Question: I am having issues with Picasso, I have a custom adapter loading images by the following:
Picasso.with(this.ctx).load(contact.getPhotoURI()).placeholder(R.drawable.contact_no_picture).into(img);
This is loaded into an ImageView which is placed inside a GridView.
The result is the following:

As you can see the images are half loaded and in some cases, not loaded at all.
Am I missing something?
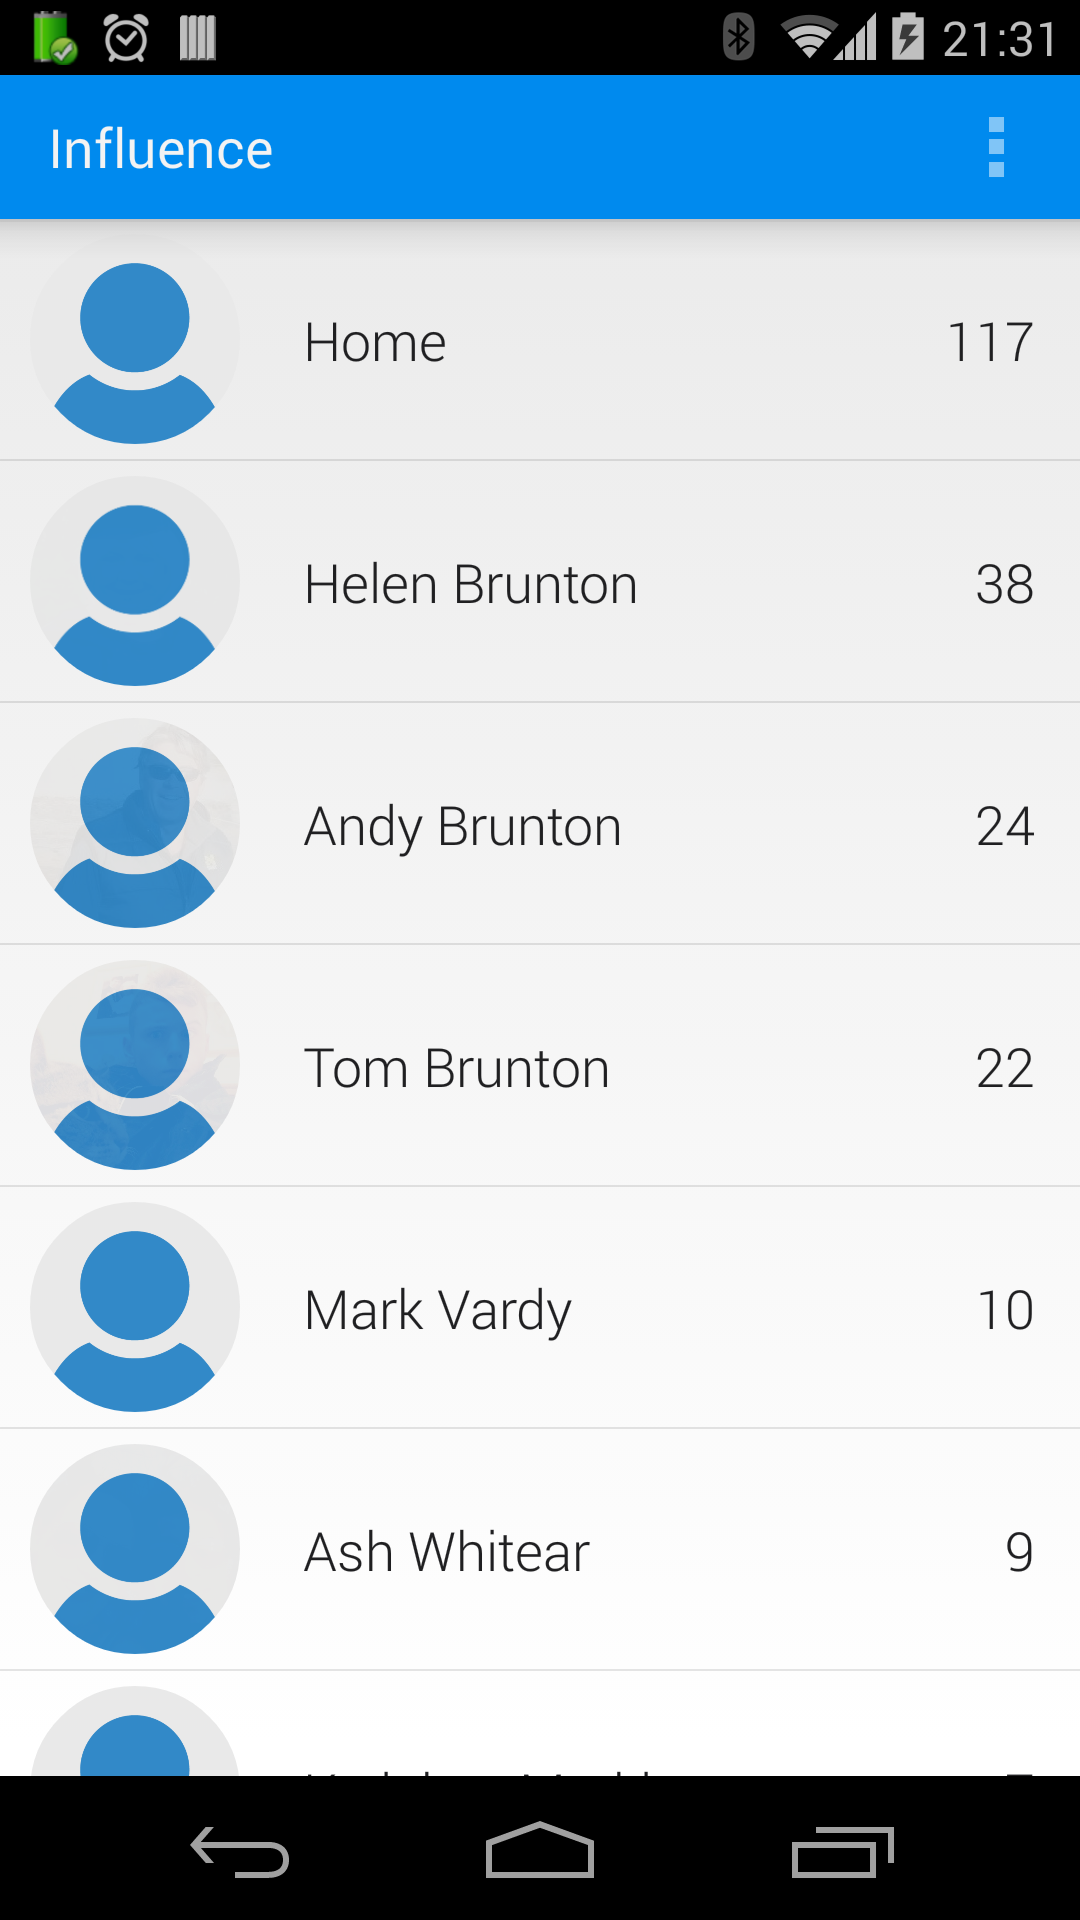
Answer: When using Picasso with item renderers in a list / grid, I ended up using the 'ListeningTarget' interface the lib provides:
Create a custom class that extends 'ImageView' and implements 'ListeningTarget'.
'''
public class PicassoImageView extends ImageView implements ListeningTarget
{...}
'''
In the overridden 'onBitmapLoaded' method call 'this.setImageBitmap(bmp);' where bmp is the parameter Picasso passes as the loaded image's bitmap:
'''
@Override
public void onBitmapLoaded(Bitmap bmp, LoadedFrom loadedFrom)
{
Log.d("Picasso", "Image loaded");
this.setImageBitmap(bmp);
}
'''
Use this class for the 'img' instance in your layout.
'''
<RelativeLayout xmlns:android="http://schemas.android.com/apk/res/android"
android:layout_width="wrap_content"
android:layout_height="wrap_content" ...>
[...]
<com.your.packagename.PicassoImageView
android:id="@+id/renderer_icon"
android:layout_width="wrap_content"
android:layout_height="wrap_content" ... />
[...]
</RelativeLayout>
'''
And initialize it like:
'''
PicassoImageView img = (PicassoImageView) findViewById(R.id.renderer_icon);
'''
Change your call to Picasso to:
'''
Picasso.with(this.ctx).load(contact.getPhotoURI())
.placeholder(R.drawable.contact_no_picture)
.into((ListeningTarget)img);
'''
Of course it's not necessary to have the 'ImageView' implement the 'ListeningTarget', but I found it easier than searching for the right view every time a bitmap is loaded by Picasso.